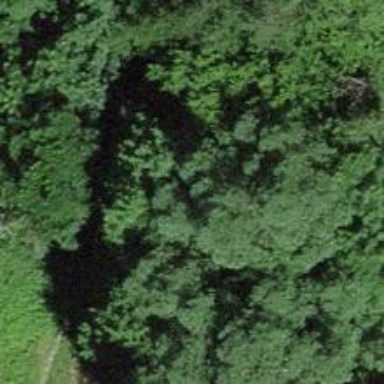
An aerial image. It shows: Path.